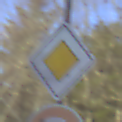
Verkehrszeichen: Vorfahrtsstrasse
Zusatzzeichen unten: UeberholverbotKraftfahrzeuge
Umgebung: Outdoor, Nature
Tageszeit: MorningAfternoon
Wetter: Clear
Licht: Natural
Jahreszeit: Winter
Kontrast: HighContrast